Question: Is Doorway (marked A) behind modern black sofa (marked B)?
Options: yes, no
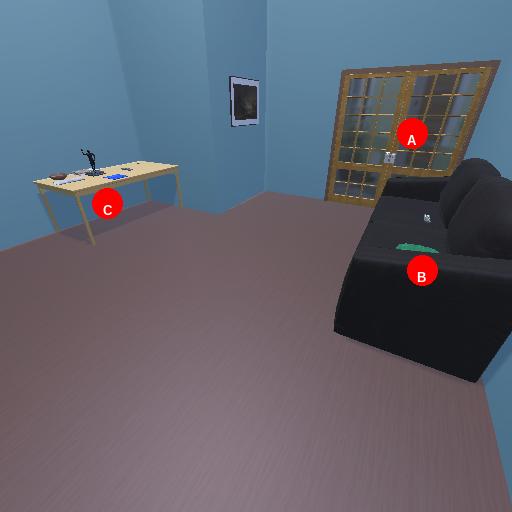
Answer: yes